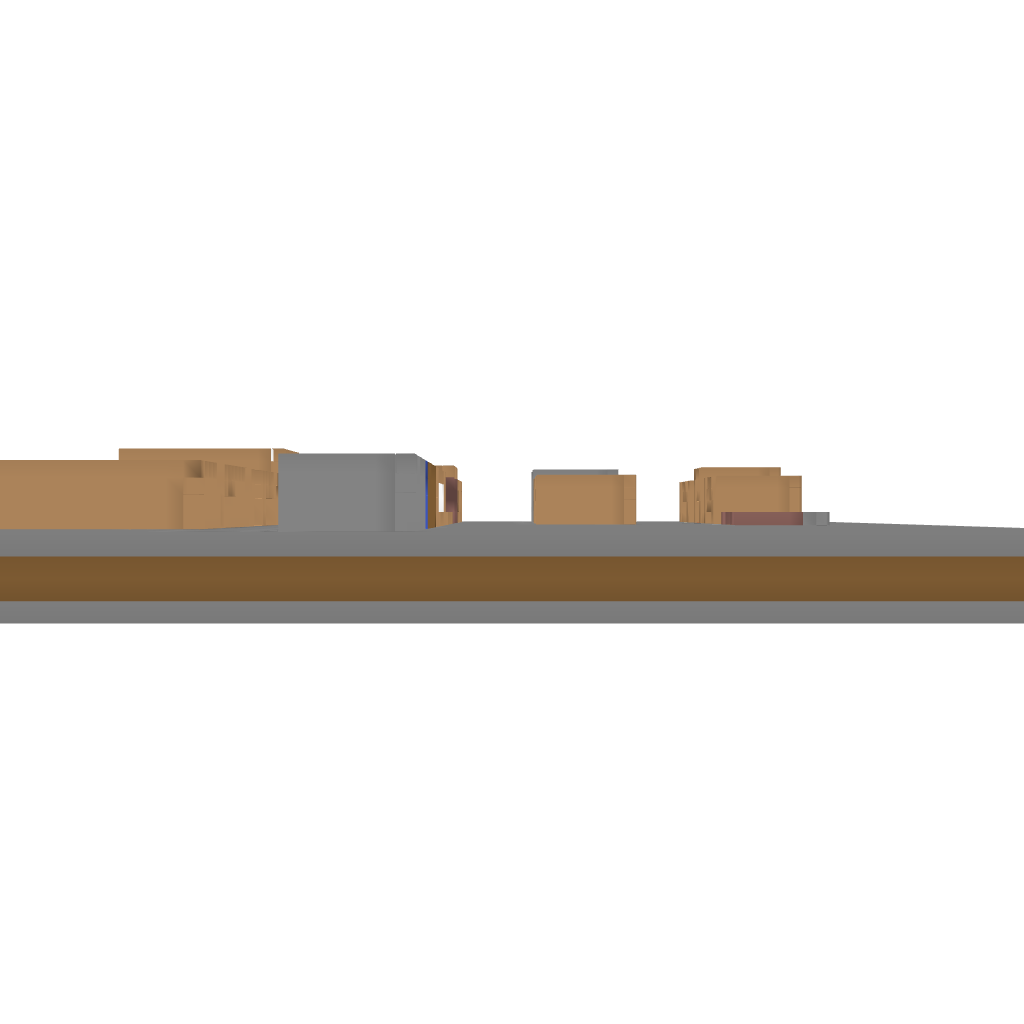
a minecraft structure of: A medium town 4 blocks of earth with houses without roof houses are 4 blocks high